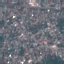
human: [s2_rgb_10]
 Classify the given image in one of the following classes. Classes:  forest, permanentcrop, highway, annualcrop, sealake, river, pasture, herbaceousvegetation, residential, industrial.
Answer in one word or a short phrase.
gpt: Residential